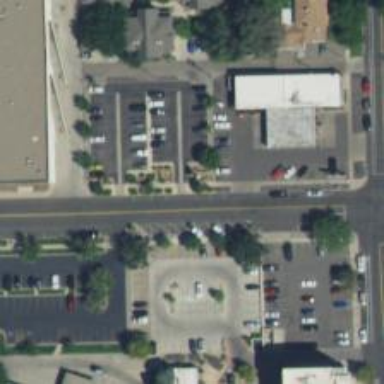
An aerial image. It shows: Parking space is available.